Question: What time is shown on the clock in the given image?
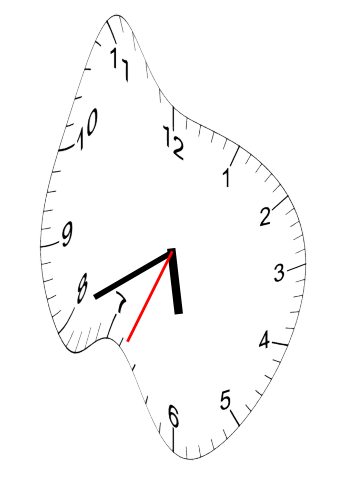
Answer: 05:40:34